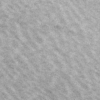
Label: not_dusty